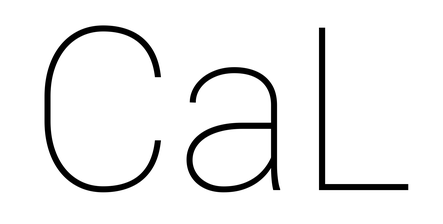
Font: Roboto_Thin